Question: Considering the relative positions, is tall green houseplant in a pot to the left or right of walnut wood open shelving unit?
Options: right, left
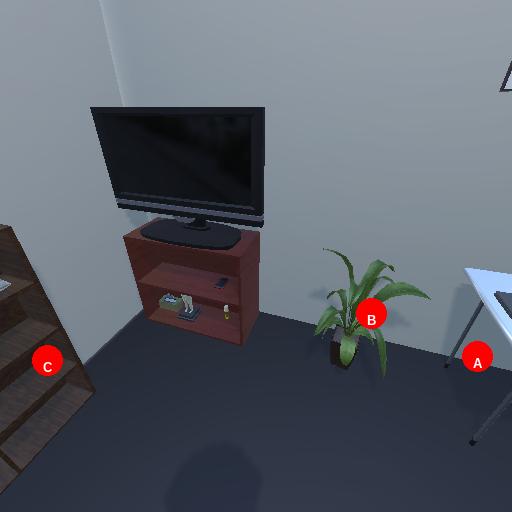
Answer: right